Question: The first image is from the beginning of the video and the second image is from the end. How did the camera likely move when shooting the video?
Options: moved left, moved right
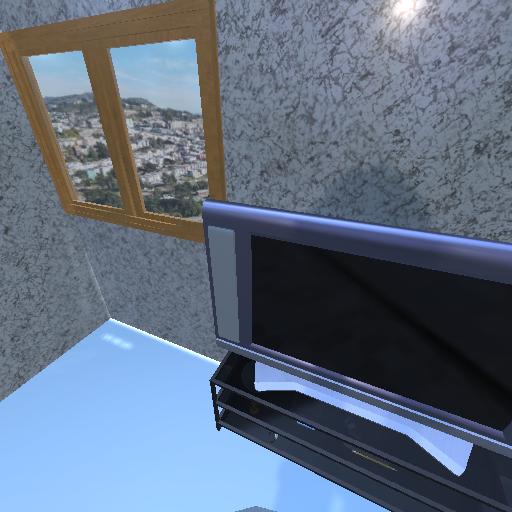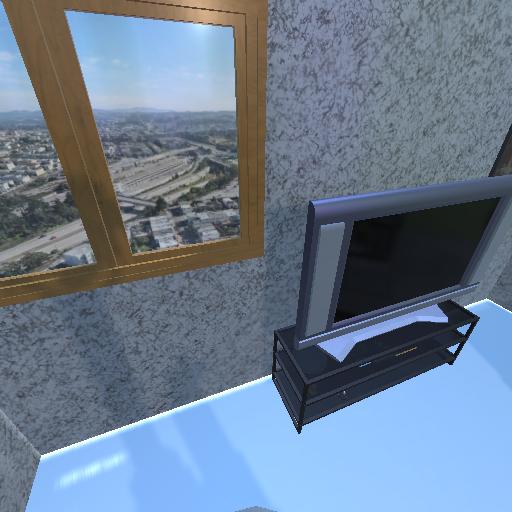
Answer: moved left